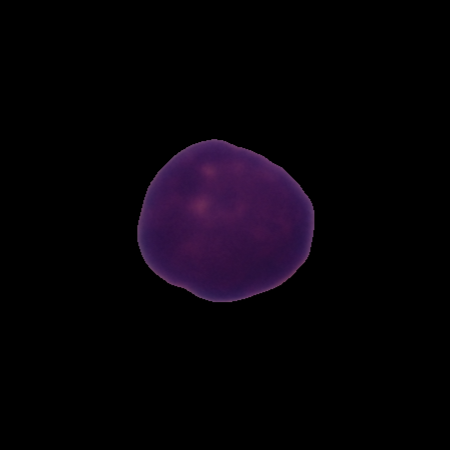
Label: healthy